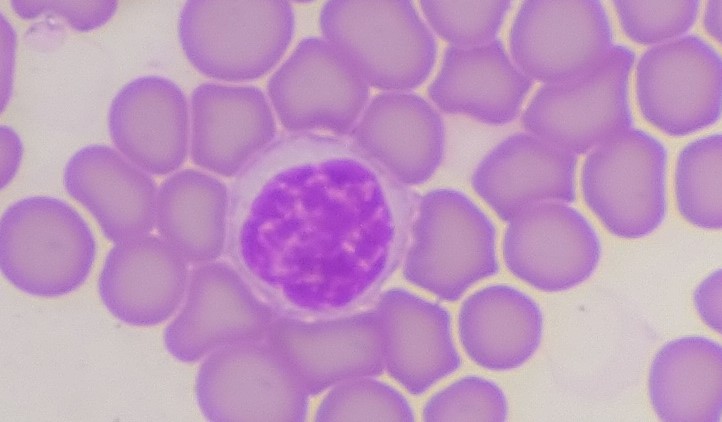
White blood cell type: Lymphocyte